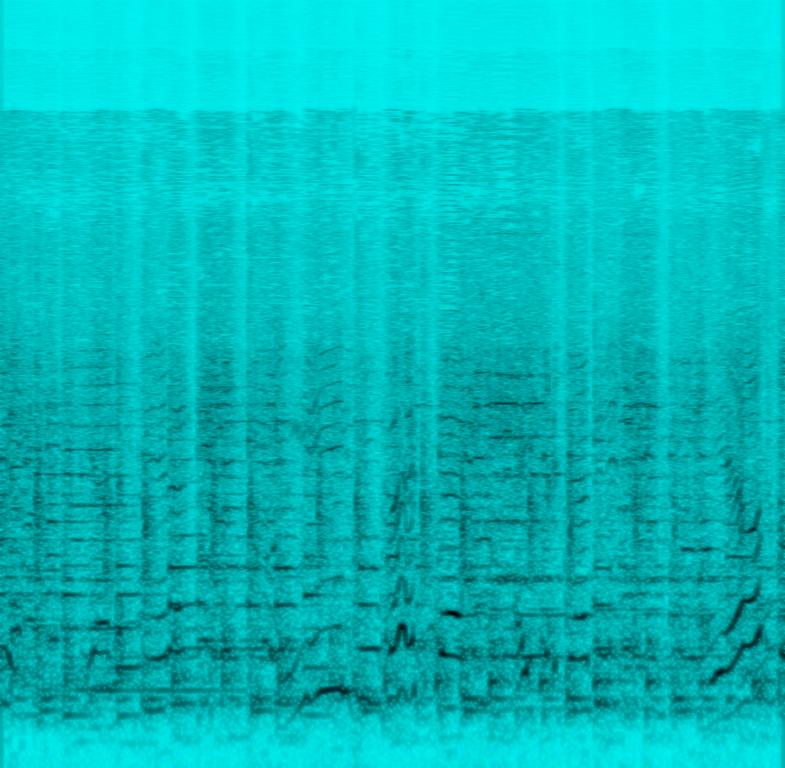
A female voice is singing in a higher pitch with a lot of quarter and half steps. A string section and plucked strings are playing along with the melody adding little accents here and there. percussion instruments are holding a rhythm with little elements. This song sounds like it is from a part of India. The sound quality is not the best. This song may be playing in a documenta.